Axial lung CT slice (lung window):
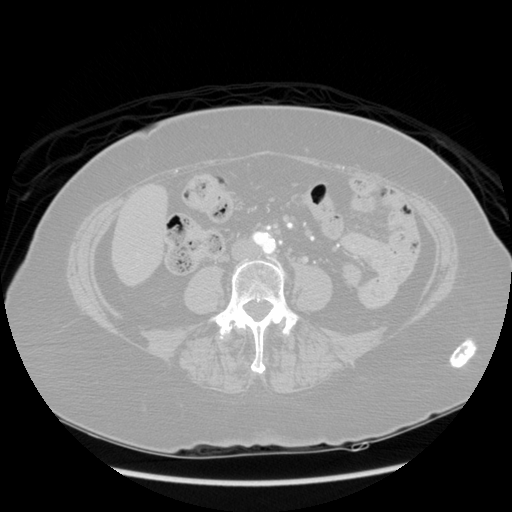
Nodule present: no